Question: I understand how to create Huffmann trees when the frequencies are different to each other but how would I draw this huffmann tree if few of the frequencies are the same:
simple explanation of the Huffmann trees is found <URL>
The data of the Huffmann tree I am trying to create:
'''
Letter Frequency
A 15%
B 15%
C 10%
D 10%
E 30%
F 20%
'''
Now I start with the two lowest frequencies which are for Letter 'C' and 'D'
'''
.
/ C D
'''
But what would be the next step? because we have 'A' and 'B' with the same frequencies so which one do we choose? If we choose one of them, then how will the structure look when the second one is chosen?
If I choose 'B' then it will look like this (unless I am wrong)
'''
.
/ B .
/ C D
'''
What about after this step???
These can be coded in Java and C as well and I am trying to figure out how these work first before implementing them.
My tree looks like this:
'''
___________|_________________
/\ |
/ \ |
F E |
/ \ |
/ \ |
B A / / C D
'''
Also got an example from online

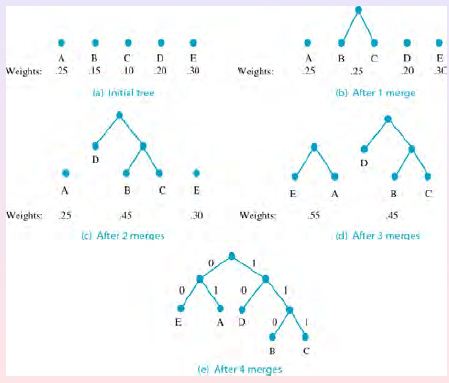
Answer: Step-by-step answer to your problem.
So you start with
'''
A = 15%
B = 15%
C = 10% *
D = 10% *
E = 30%
F = 20%
'''
You pick two lowest (C+D) and join them (their sum is 20.
'''
20
/ C D
'''
You now have
'''
A = 15% *
B = 15% *
C+D = 20%
E = 30%
F = 20%
'''
Now you join another two lowest (A, B) which sums to 30.
'''
20 30
/ \ / C D A B
'''
You now have
'''
A+B = 30%
C+D = 20% *
E = 30%
F = 20% *
'''
Lowest are (C+D, F), so you join them
'''
40
/ \
F 20 30
/ \ / C D A B
A+B = 30% *
C+D+F = 40%
E = 30% *
'''
Next step, same as before:
'''
A+B+E = 60% *
C+D+F = 40% *
100
/ 40 60
/ \ / F 20 E 30
/ \ / C D A B
'''